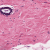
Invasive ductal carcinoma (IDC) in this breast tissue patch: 0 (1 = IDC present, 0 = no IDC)